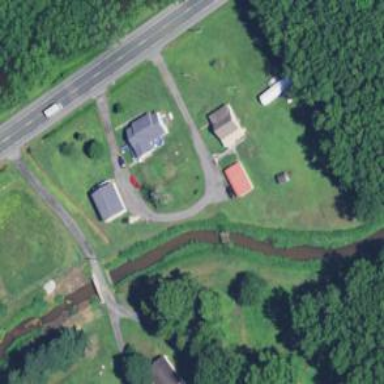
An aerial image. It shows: Path leading to bridge.